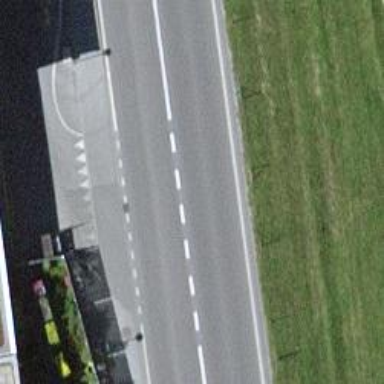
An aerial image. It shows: Primary road with asphalt surface.